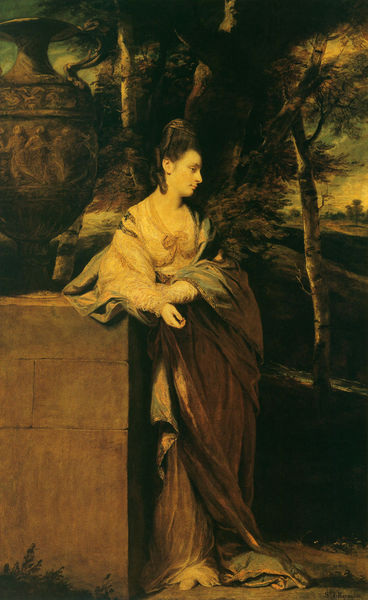
Titel: Mrs John Parker
Künstler: Sir Joshua Reynolds
Institution: Devon, Saltram House, National Trust
Schlagwörter: baum, dunkel, gemälde, hand, haut, bäume, landschaft, abend, frau, hell, hintergrund, kleid, licht, nacht, profil, dame, park, malerei, schleife, barock, sockel, stehen, stein, bildnis, portrait, signatur, birke, hügel, natur, gewand, stehend, adel, wald, amphore, vase, relief, düster, mauer, sonnenuntergang, idylle, ölgemälde, angelehnt, nachdenklich, rüschen, denkmal, büme, ase, gelehnt, faltengewand, profiel, enbaum